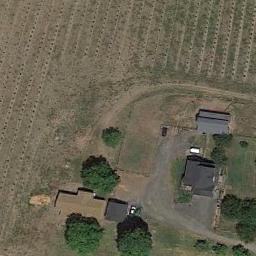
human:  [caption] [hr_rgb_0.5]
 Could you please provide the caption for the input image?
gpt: In a sparse residential area there is a house and several green trees surrounded by farmland .

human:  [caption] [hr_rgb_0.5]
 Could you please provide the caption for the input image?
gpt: The sparse residential is on the grass next to the farmland and some trees .

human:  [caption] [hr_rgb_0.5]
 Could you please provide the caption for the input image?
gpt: There are several houses among the lush woods .

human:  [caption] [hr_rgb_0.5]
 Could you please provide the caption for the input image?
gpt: There are many trees beside the sparse residential .

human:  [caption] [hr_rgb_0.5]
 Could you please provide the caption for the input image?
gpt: A sparse residential area with several buildings and green trees .